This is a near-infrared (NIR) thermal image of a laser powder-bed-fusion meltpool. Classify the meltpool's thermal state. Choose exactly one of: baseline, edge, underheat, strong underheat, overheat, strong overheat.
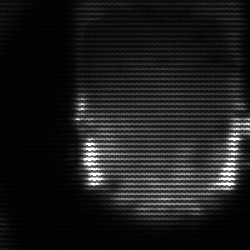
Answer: baseline